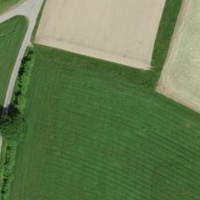
EUNIS habitat code: 52
Species observed at this site:
Milvus milvus
Milvus migrans